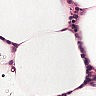
Metastatic tissue present: no